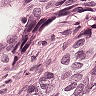
Metastatic tissue present: yes